Field crop: maize
Growth stage: 2
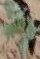
Species: datura